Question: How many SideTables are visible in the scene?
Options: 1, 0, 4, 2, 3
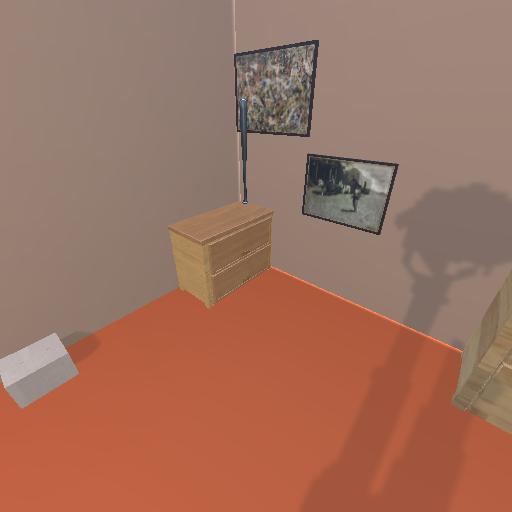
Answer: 1